Interaction volume radius: 5 \u00c5
Interaction volume height: 10 \u00c5
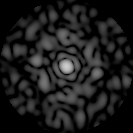
Disorder parameter: 0.9065